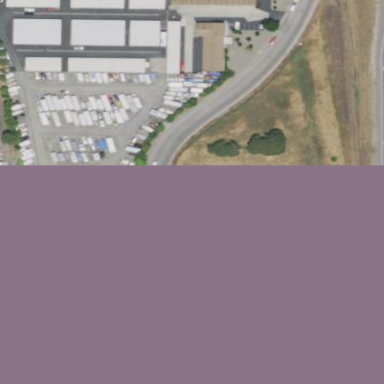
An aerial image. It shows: Commercial area.